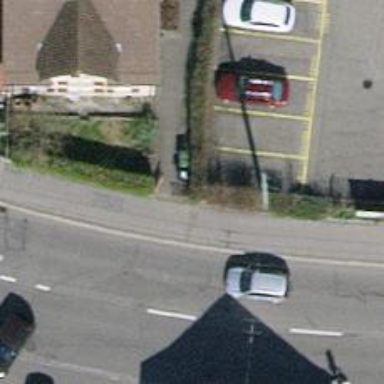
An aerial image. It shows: Hedge acting as barrier.